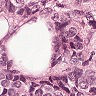
Metastatic tissue present: yes